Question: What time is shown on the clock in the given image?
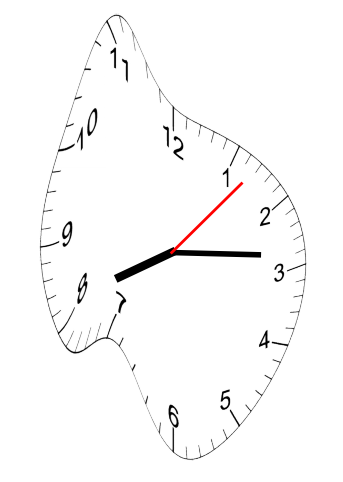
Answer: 08:14:07